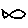
Label: fish